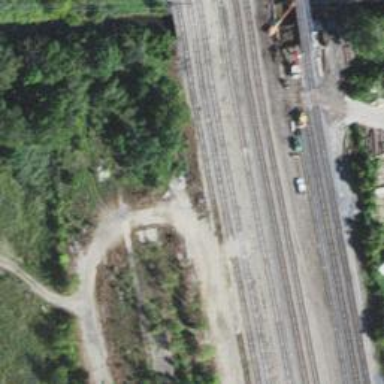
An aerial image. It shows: Railway yard.